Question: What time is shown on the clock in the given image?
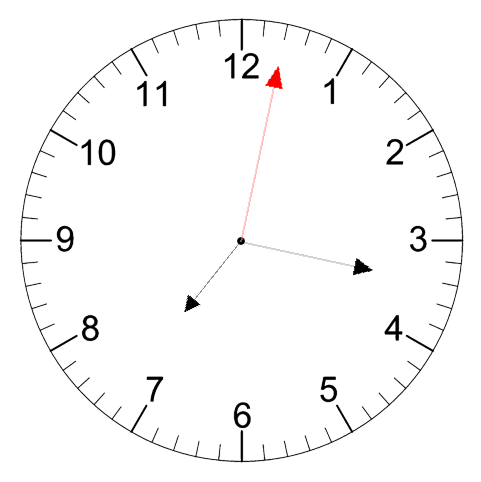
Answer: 07:17:02